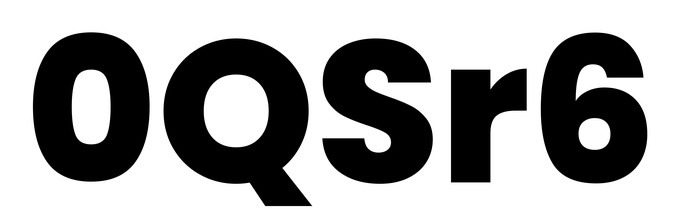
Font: Poppins-ExtraBold